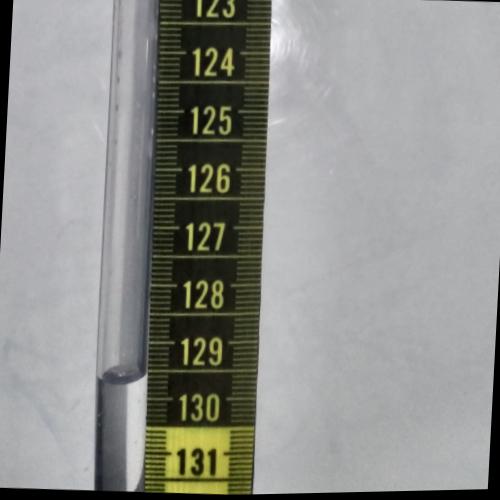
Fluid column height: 129.6 cm